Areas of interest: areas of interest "Red Villa Cultural Industry Park"
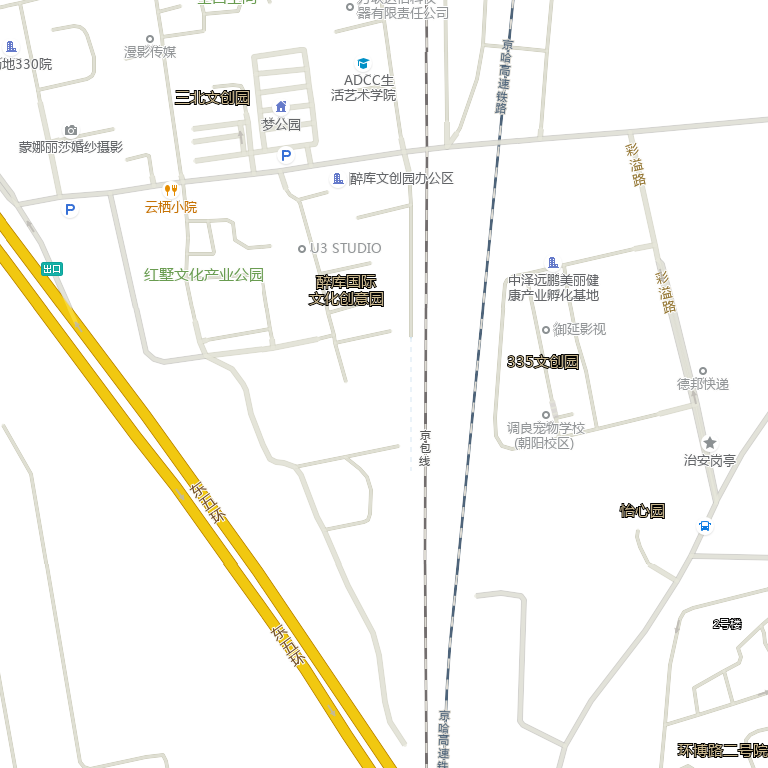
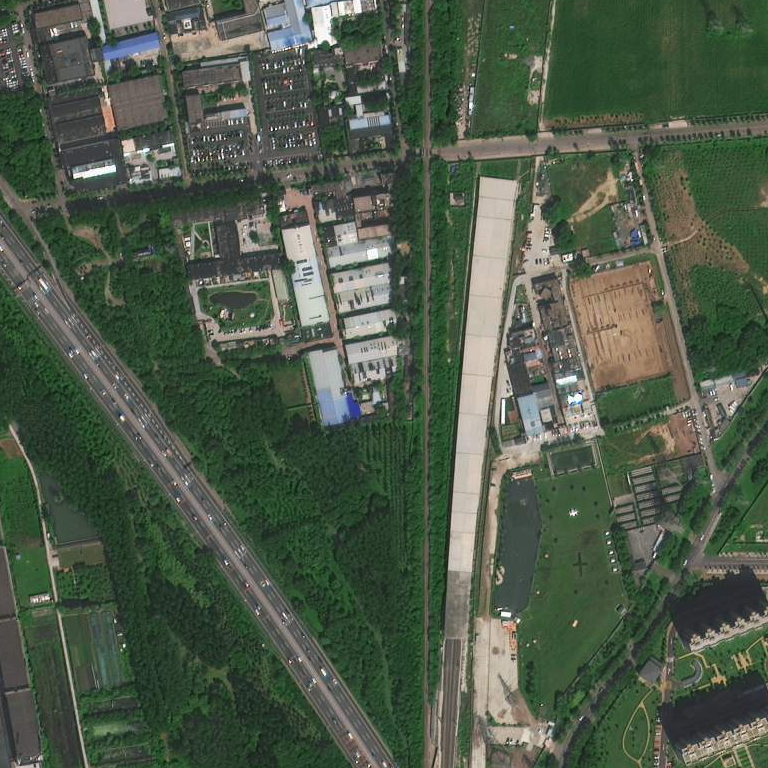